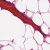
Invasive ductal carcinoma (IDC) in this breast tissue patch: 0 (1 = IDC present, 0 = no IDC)